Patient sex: F
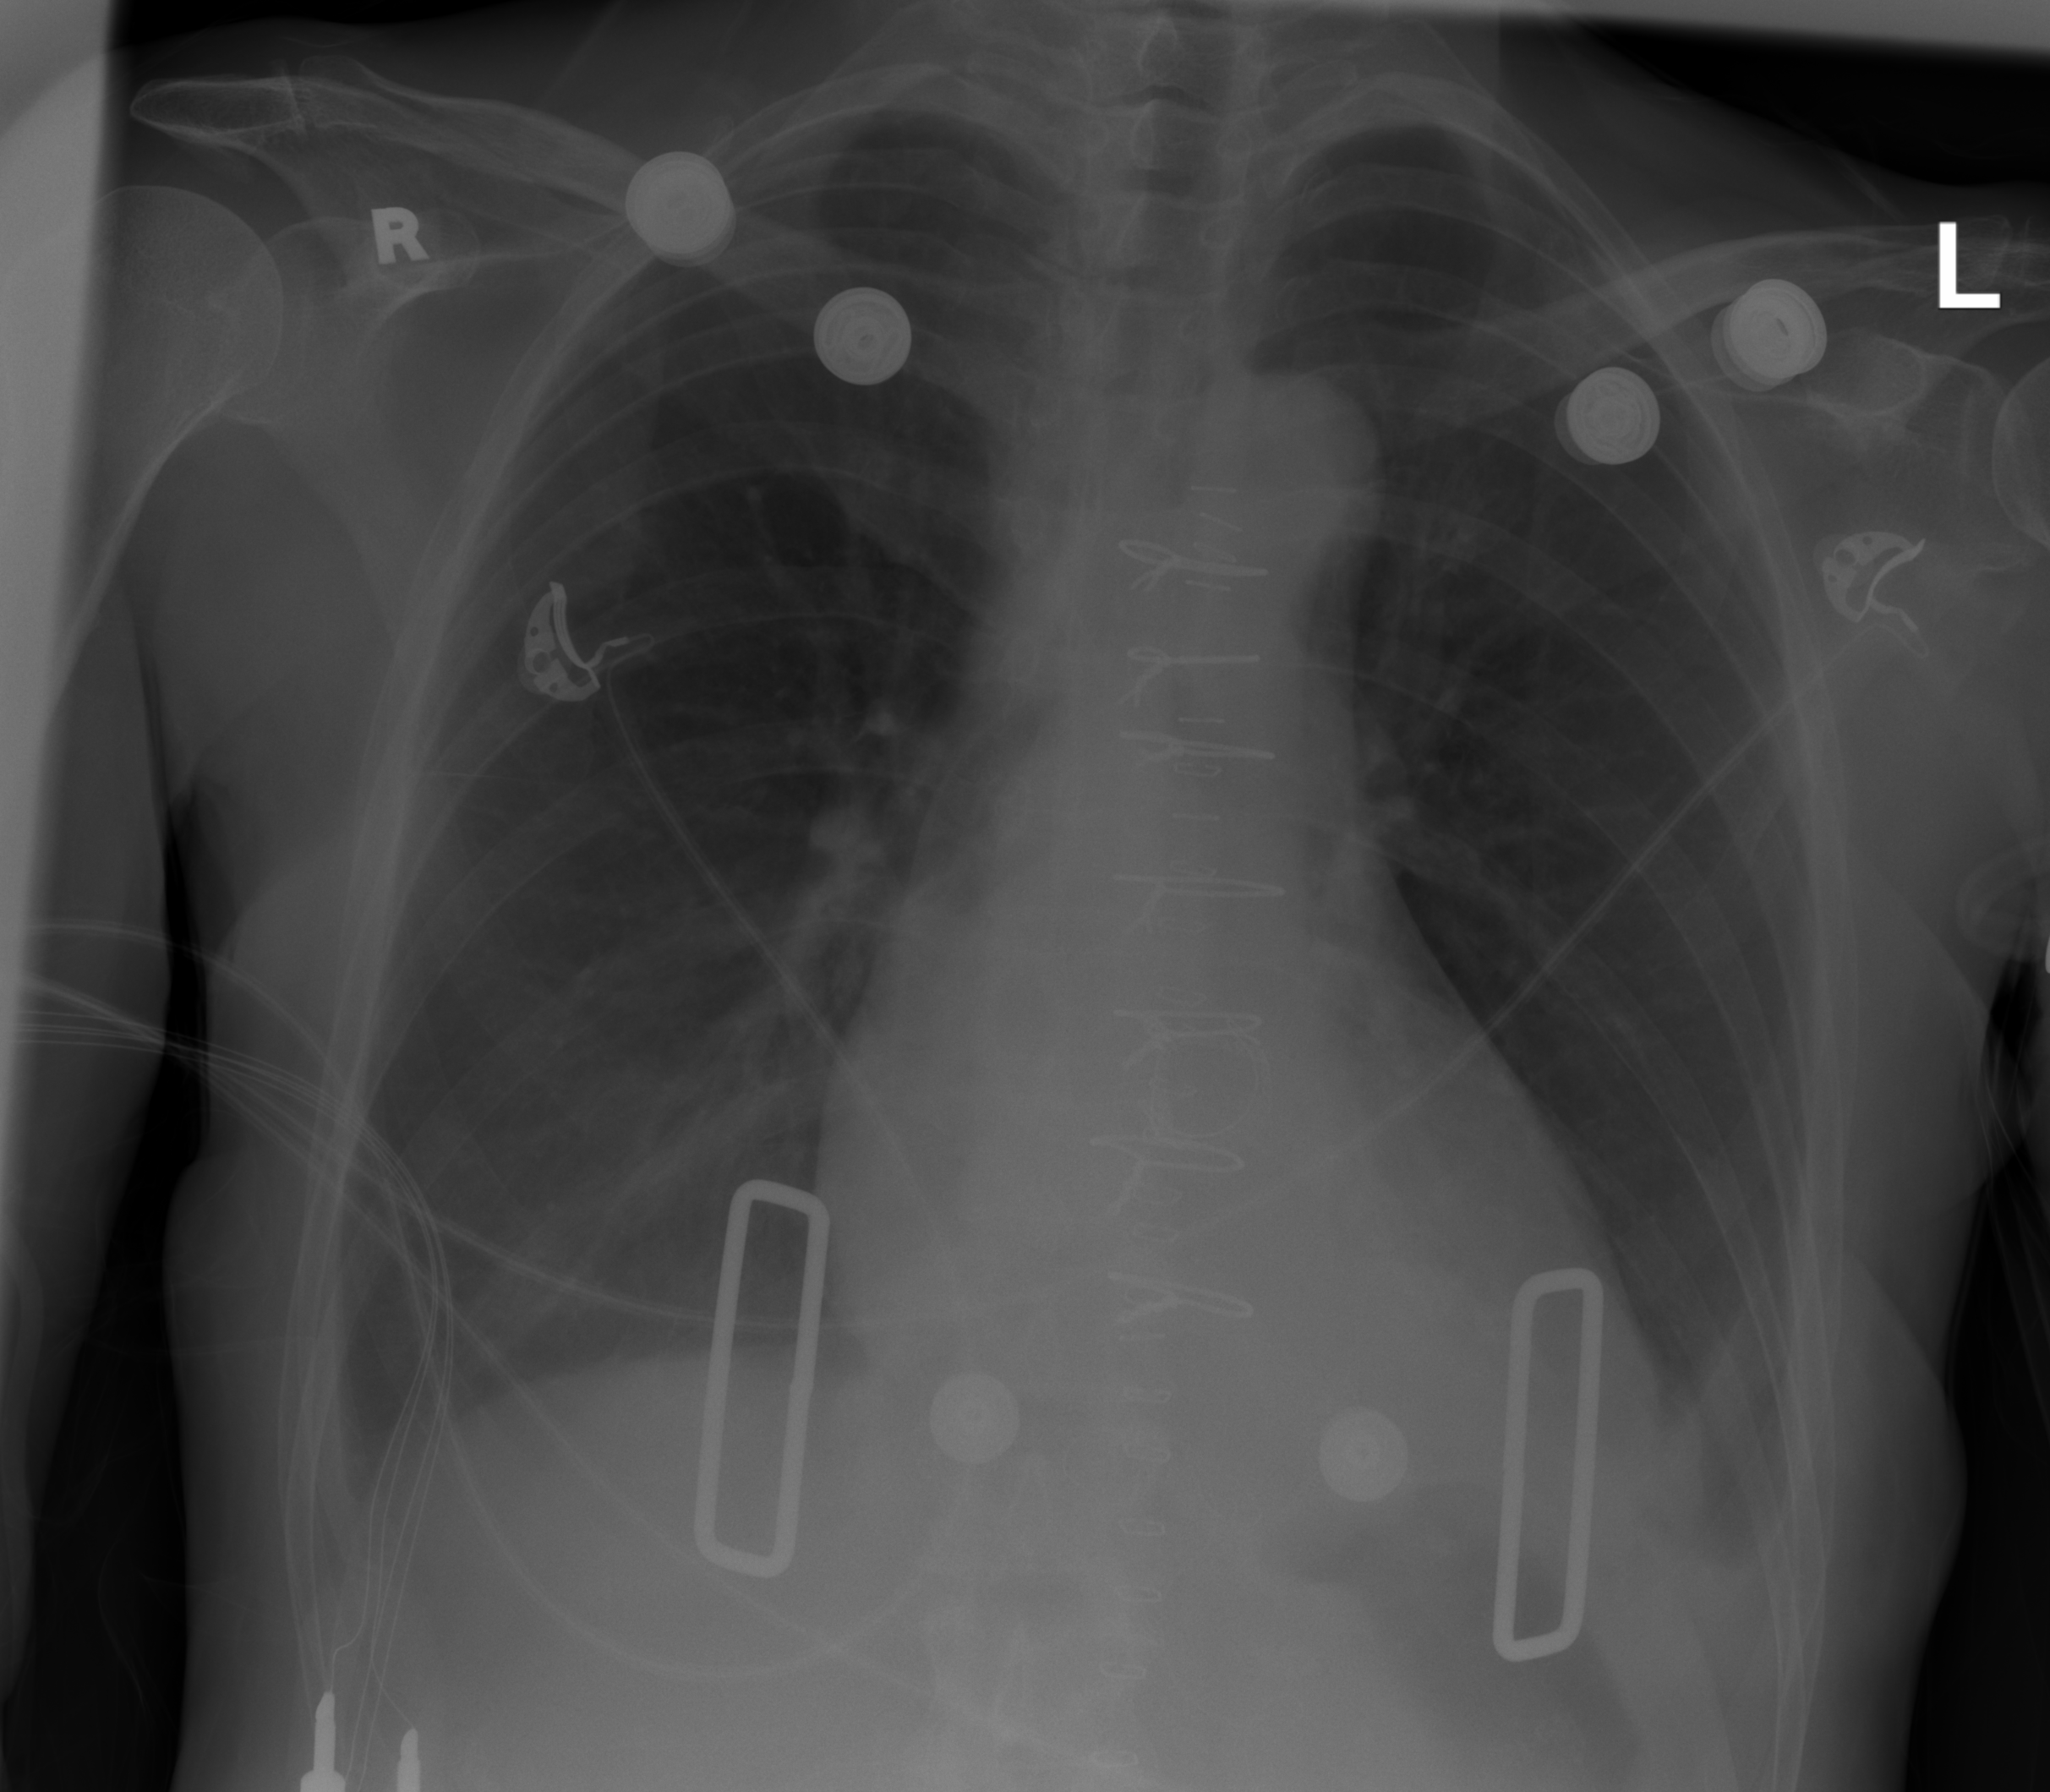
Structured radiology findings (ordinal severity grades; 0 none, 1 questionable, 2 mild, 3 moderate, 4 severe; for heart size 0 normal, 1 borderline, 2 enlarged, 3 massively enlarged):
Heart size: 0
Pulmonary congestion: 0
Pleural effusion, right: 0
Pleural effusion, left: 2
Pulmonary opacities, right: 0
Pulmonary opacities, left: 0
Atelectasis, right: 2
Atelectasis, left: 2